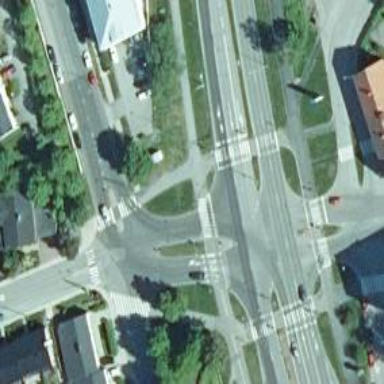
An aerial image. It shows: Cycleway with asphalt surface and crossing island for cyclists.